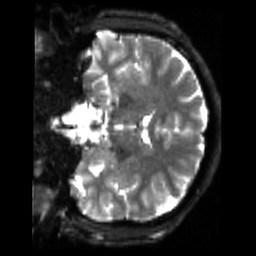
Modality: sbref
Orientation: coronal
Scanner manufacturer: siemens
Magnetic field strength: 3 T
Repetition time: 4 s
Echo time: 0.0594 s